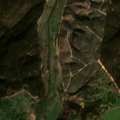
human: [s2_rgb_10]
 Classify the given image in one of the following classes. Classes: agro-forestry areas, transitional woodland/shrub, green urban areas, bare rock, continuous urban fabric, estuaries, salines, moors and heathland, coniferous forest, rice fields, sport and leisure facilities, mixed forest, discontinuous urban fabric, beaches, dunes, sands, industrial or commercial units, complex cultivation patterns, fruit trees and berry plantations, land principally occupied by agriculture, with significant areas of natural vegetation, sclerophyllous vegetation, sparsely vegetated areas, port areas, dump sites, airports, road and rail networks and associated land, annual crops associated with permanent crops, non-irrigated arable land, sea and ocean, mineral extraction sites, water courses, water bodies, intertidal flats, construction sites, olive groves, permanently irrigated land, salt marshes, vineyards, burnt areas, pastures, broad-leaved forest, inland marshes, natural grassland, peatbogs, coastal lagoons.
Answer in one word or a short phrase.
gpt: permanently irrigated land, pastures, agro-forestry areas, broad-leaved forest, transitional woodland/shrub